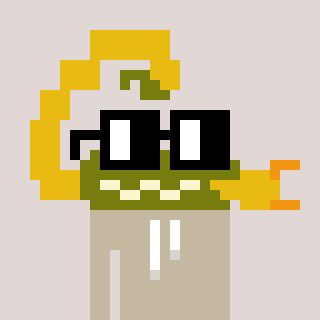
a pixel art character with square black glasses, a scorpion-shaped head and a bege-colored body on a warm background